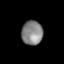
Tissue: lung
Cell type: Endothelial cells
Senescence score: 0.5407
Nuclear area (px): 500
Mean DAPI intensity: 132.1